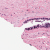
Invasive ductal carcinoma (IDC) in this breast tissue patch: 0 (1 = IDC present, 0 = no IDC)